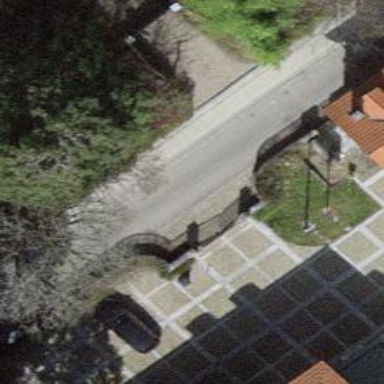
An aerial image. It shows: Gate.